Field crop: maize
Growth stage: 1
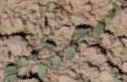
Species: convolvulus